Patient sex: M
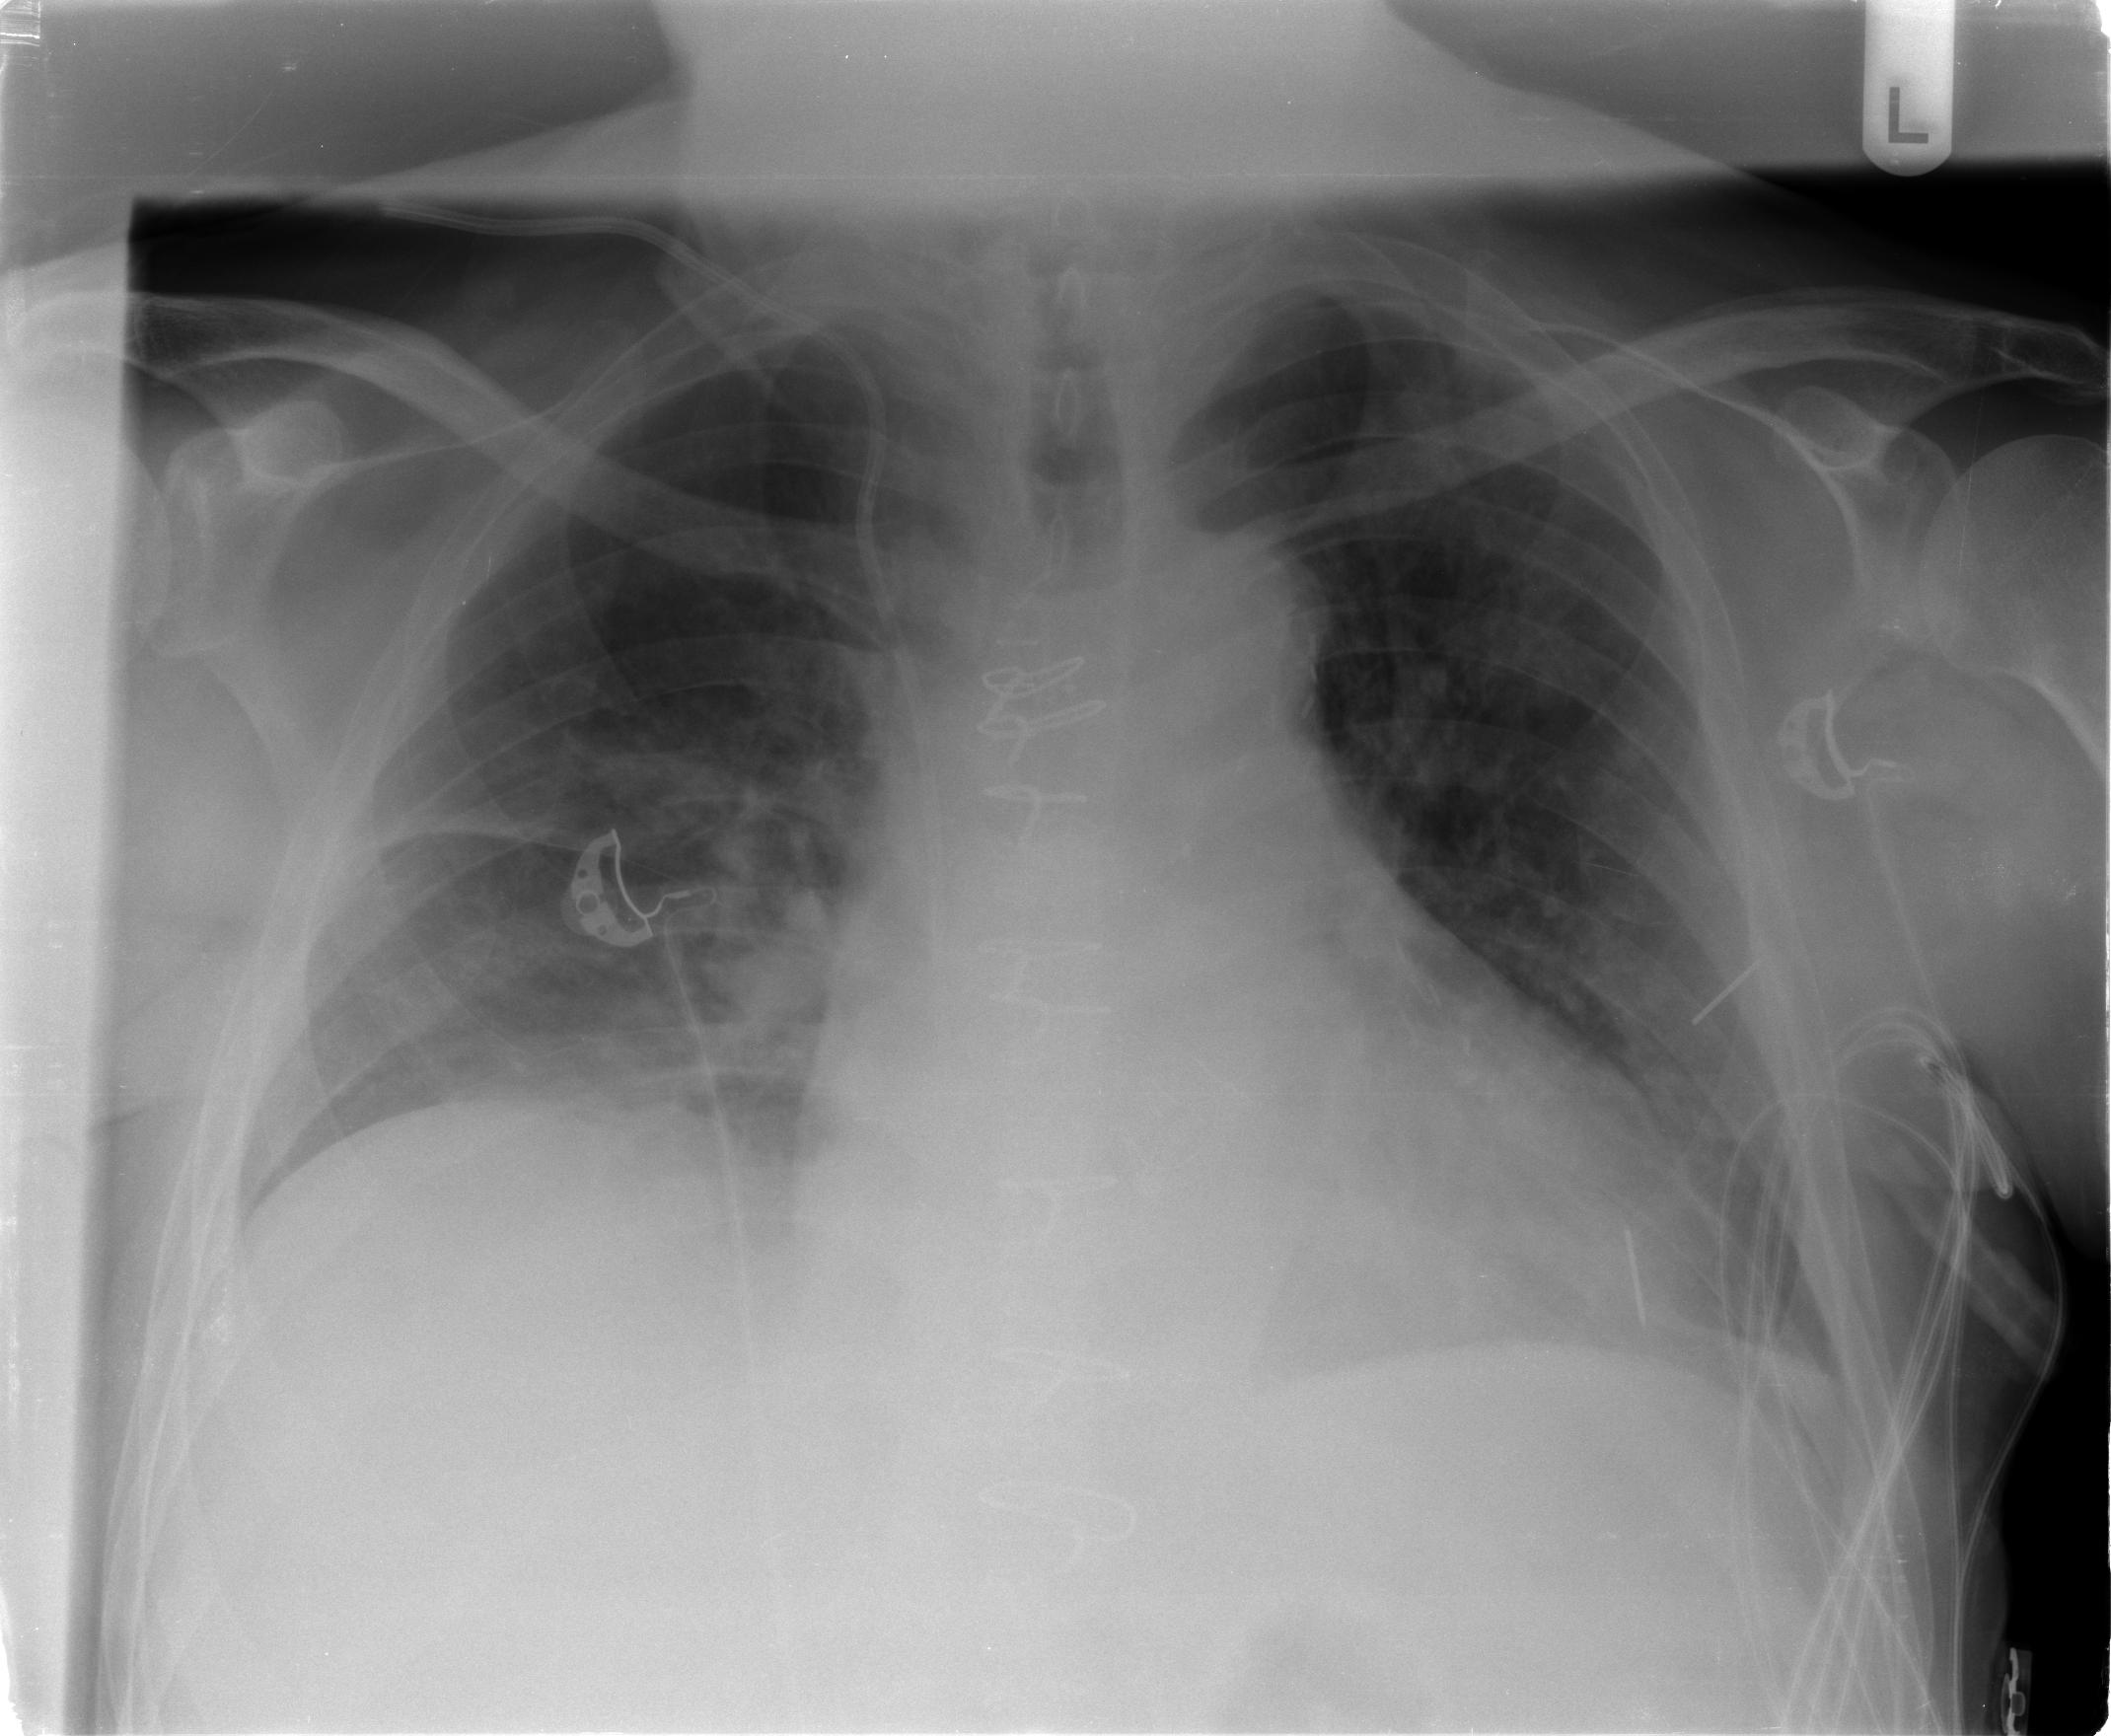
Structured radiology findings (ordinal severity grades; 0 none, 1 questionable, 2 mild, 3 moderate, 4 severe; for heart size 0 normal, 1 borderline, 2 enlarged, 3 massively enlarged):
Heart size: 2
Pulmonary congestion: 2
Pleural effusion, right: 1
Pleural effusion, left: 2
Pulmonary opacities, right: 2
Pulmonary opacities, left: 2
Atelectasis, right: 2
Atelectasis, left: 2